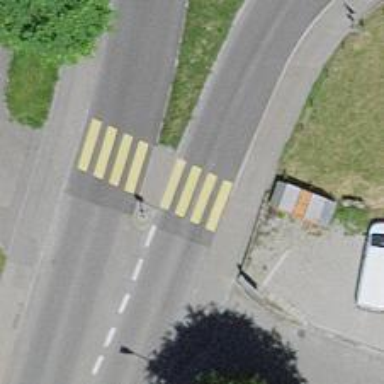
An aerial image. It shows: Uncontrolled zebra crossing with central island.